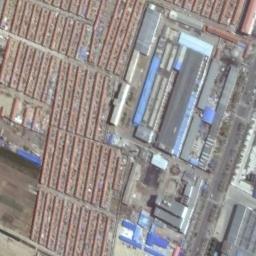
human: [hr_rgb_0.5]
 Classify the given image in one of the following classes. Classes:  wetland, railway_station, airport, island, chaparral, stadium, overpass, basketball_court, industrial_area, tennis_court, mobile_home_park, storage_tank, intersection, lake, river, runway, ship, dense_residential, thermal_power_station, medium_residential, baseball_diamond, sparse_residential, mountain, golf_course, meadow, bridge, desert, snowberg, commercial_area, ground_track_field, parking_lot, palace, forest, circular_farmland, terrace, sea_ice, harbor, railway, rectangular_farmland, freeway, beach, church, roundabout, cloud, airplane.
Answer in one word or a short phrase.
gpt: industrial_area